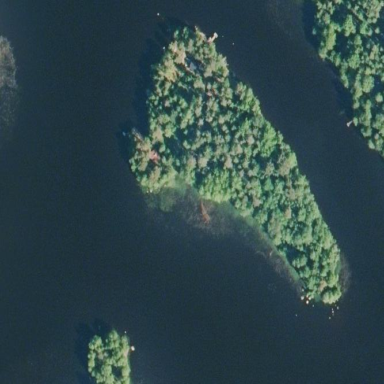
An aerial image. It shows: Island.